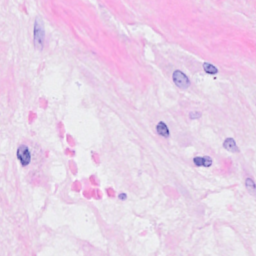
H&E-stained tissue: Breast